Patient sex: M
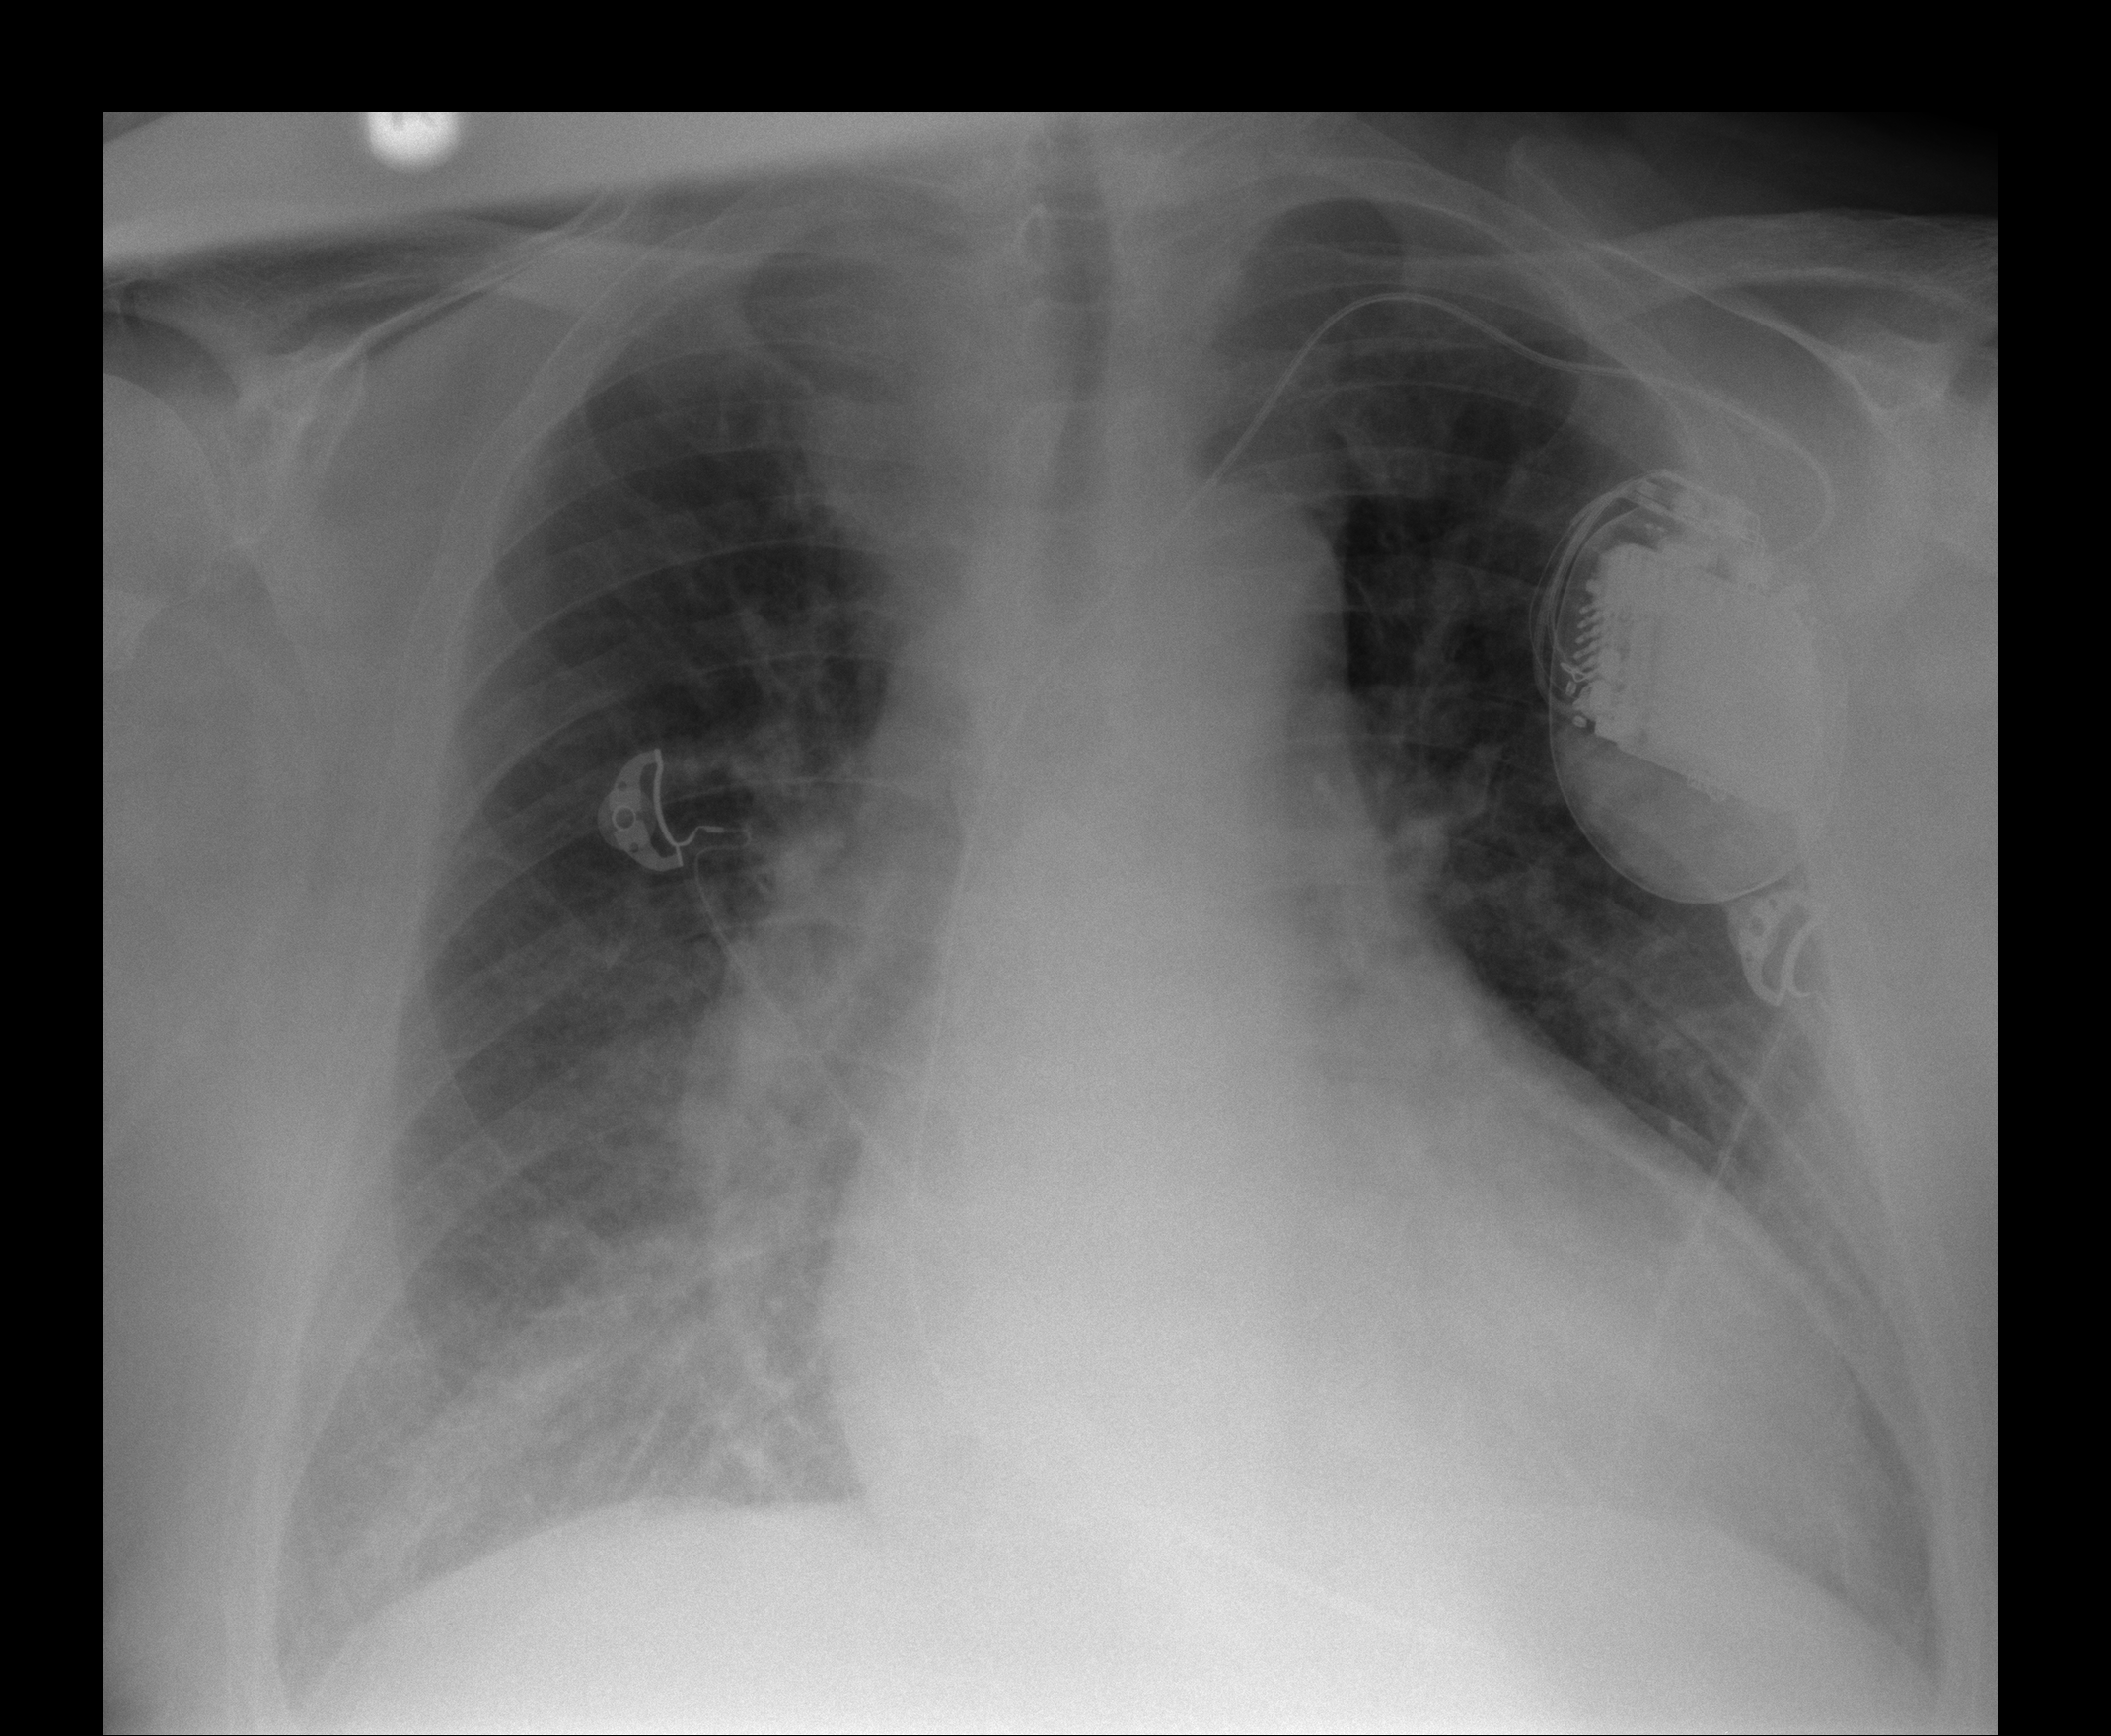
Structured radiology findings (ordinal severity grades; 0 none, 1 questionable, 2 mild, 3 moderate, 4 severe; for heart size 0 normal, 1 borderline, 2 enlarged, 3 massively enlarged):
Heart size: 2
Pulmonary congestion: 2
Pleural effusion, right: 0
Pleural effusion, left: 0
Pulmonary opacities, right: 0
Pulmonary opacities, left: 0
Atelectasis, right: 2
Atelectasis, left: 2